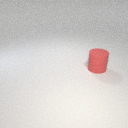
large red rubber cylinder